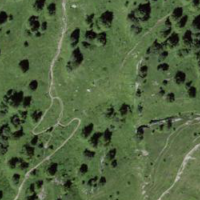
EUNIS habitat code: 26
Species observed at this site:
Silene acaulis
Cyaniris semiargus
Dryas octopetala